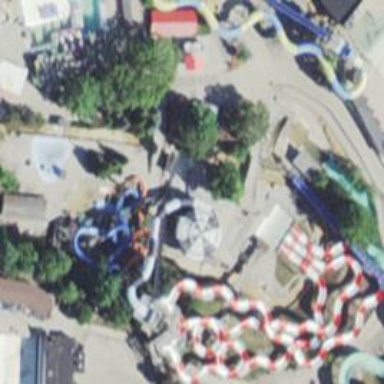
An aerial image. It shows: Water slide attraction.